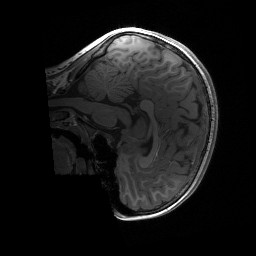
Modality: T1w
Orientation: sagittal
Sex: male
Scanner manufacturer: siemens
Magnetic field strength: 3 T
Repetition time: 1.9 s
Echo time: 0.00243 s